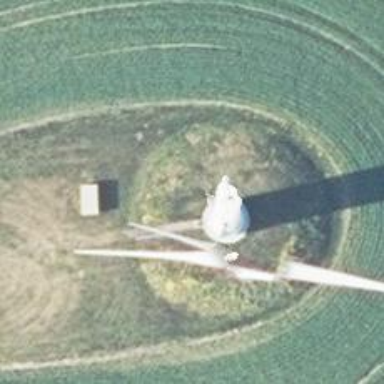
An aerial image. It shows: Wind generator using horizontal axis wind turbines.